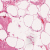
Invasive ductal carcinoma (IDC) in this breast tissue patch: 0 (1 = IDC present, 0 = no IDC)